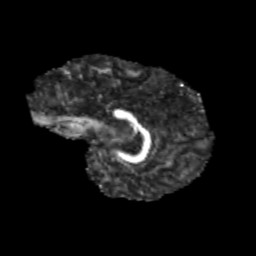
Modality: FA
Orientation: sagittal
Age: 12
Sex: male
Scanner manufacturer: siemens
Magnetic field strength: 3 T
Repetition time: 3.8 s
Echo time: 0.07 s